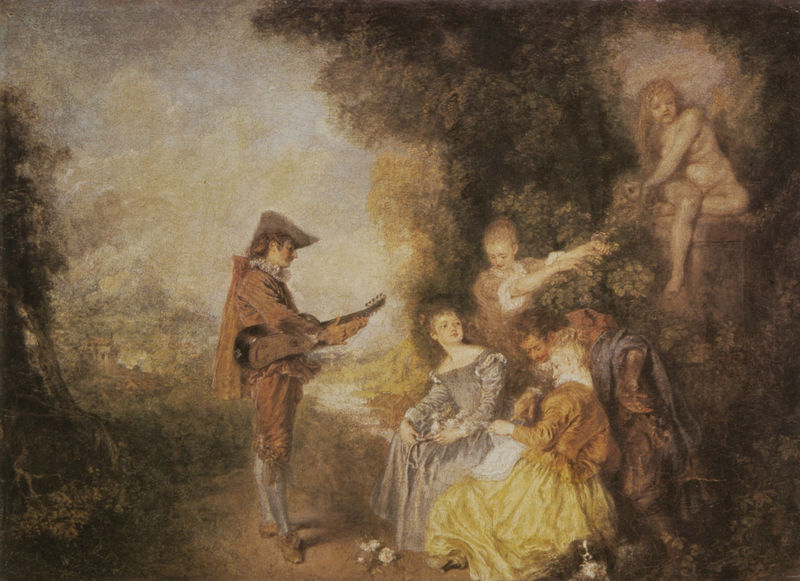
Titel: Leçon d'Amour, Der Liebesunterricht
Künstler: Antoine Watteau
Standort: Stockholm
Institution: Nationalmuseum
Schlagwörter: akt, baum, blätter, dunkel, gestein, gruppe, himmel, laub, mann, nackt, schatten, umhang, wasser, wolken, bäume, fluss, frauen, gelb, grün, landschaft, menschen, mädchen, ocker, sitzen, blume, blumen, braun, damen, frau, frisur, frisuren, grau, hell, hut, kleid, kleider, licht, männer, pastell, blüten, gebäude, haus, hund, park, rosen, rot, weg, fest, gesellschaft, malerei, mode, rock, blond, jung, kappe, barock, dienerin, geschichte, gesicht, mensch, silber, sockel, stehen, halskrause, instrument, öl, bach, natur, büsche, schlank, sonne, kostüm, lange haare, sitzend, stoff, adel, drei, kind, paar, personen, rokkoko, gitarre, konzert, musik, musiker, brünett, kontrast, rokoko, seide, wald, genre, garten, putto, skulptur, liebe, ruhen, spieler, zwei, röcke, schuhe, pause, romantik, ölgemälde, lehnen, spielen, zopf, lesen, musikinstrument, musizieren, muse, hochgesteckt, nackte, podest, junge, zeigen, spiel, strümpfe, knabe, maske, buch, guitarre, dreispitz, genreszene, allegorie, kunst, ölmalerei, liebespaar, sänger, brief, romantisch, faun, nymphe, höfisch, kniebundhose, sfumato, watteau, rokokko, personengruppe, laute, lautenspieler, saiteninstrument, freien, weich, anlehnen, sechs, waldweg, leier, rasten, eins, musikant, zweispitz, wals, fraune, kniehose, bukolisch, schosshund, aristokratie, nacke, erzählung, minne, galant, spielmann, fragonard, duster, bekleidet, erot, schuhschleifen, schäferspiel, dream, gruppierungen, aufsehen, frenkreich, guitar, fete galante, liebeslied, blickreihe, ezählung, naturgefühl, 1740, blpten